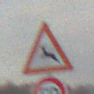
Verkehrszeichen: WildwechselRechts
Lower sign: Geschwindigkeit50
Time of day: SunriseSunset
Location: Outdoor (Nature)
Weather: PartlyCloudy
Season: NotSpecified
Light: Natural